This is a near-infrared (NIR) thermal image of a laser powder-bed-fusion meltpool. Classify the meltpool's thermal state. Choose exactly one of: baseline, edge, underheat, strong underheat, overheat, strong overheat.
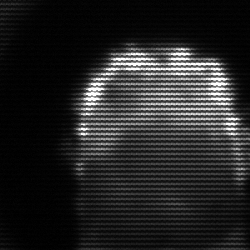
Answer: baseline